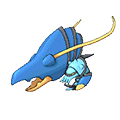
Pok\u00e9mon: clawitzer